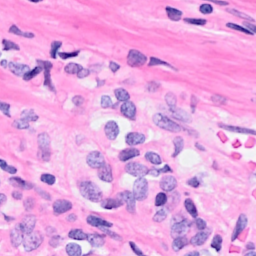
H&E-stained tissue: Breast